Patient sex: F
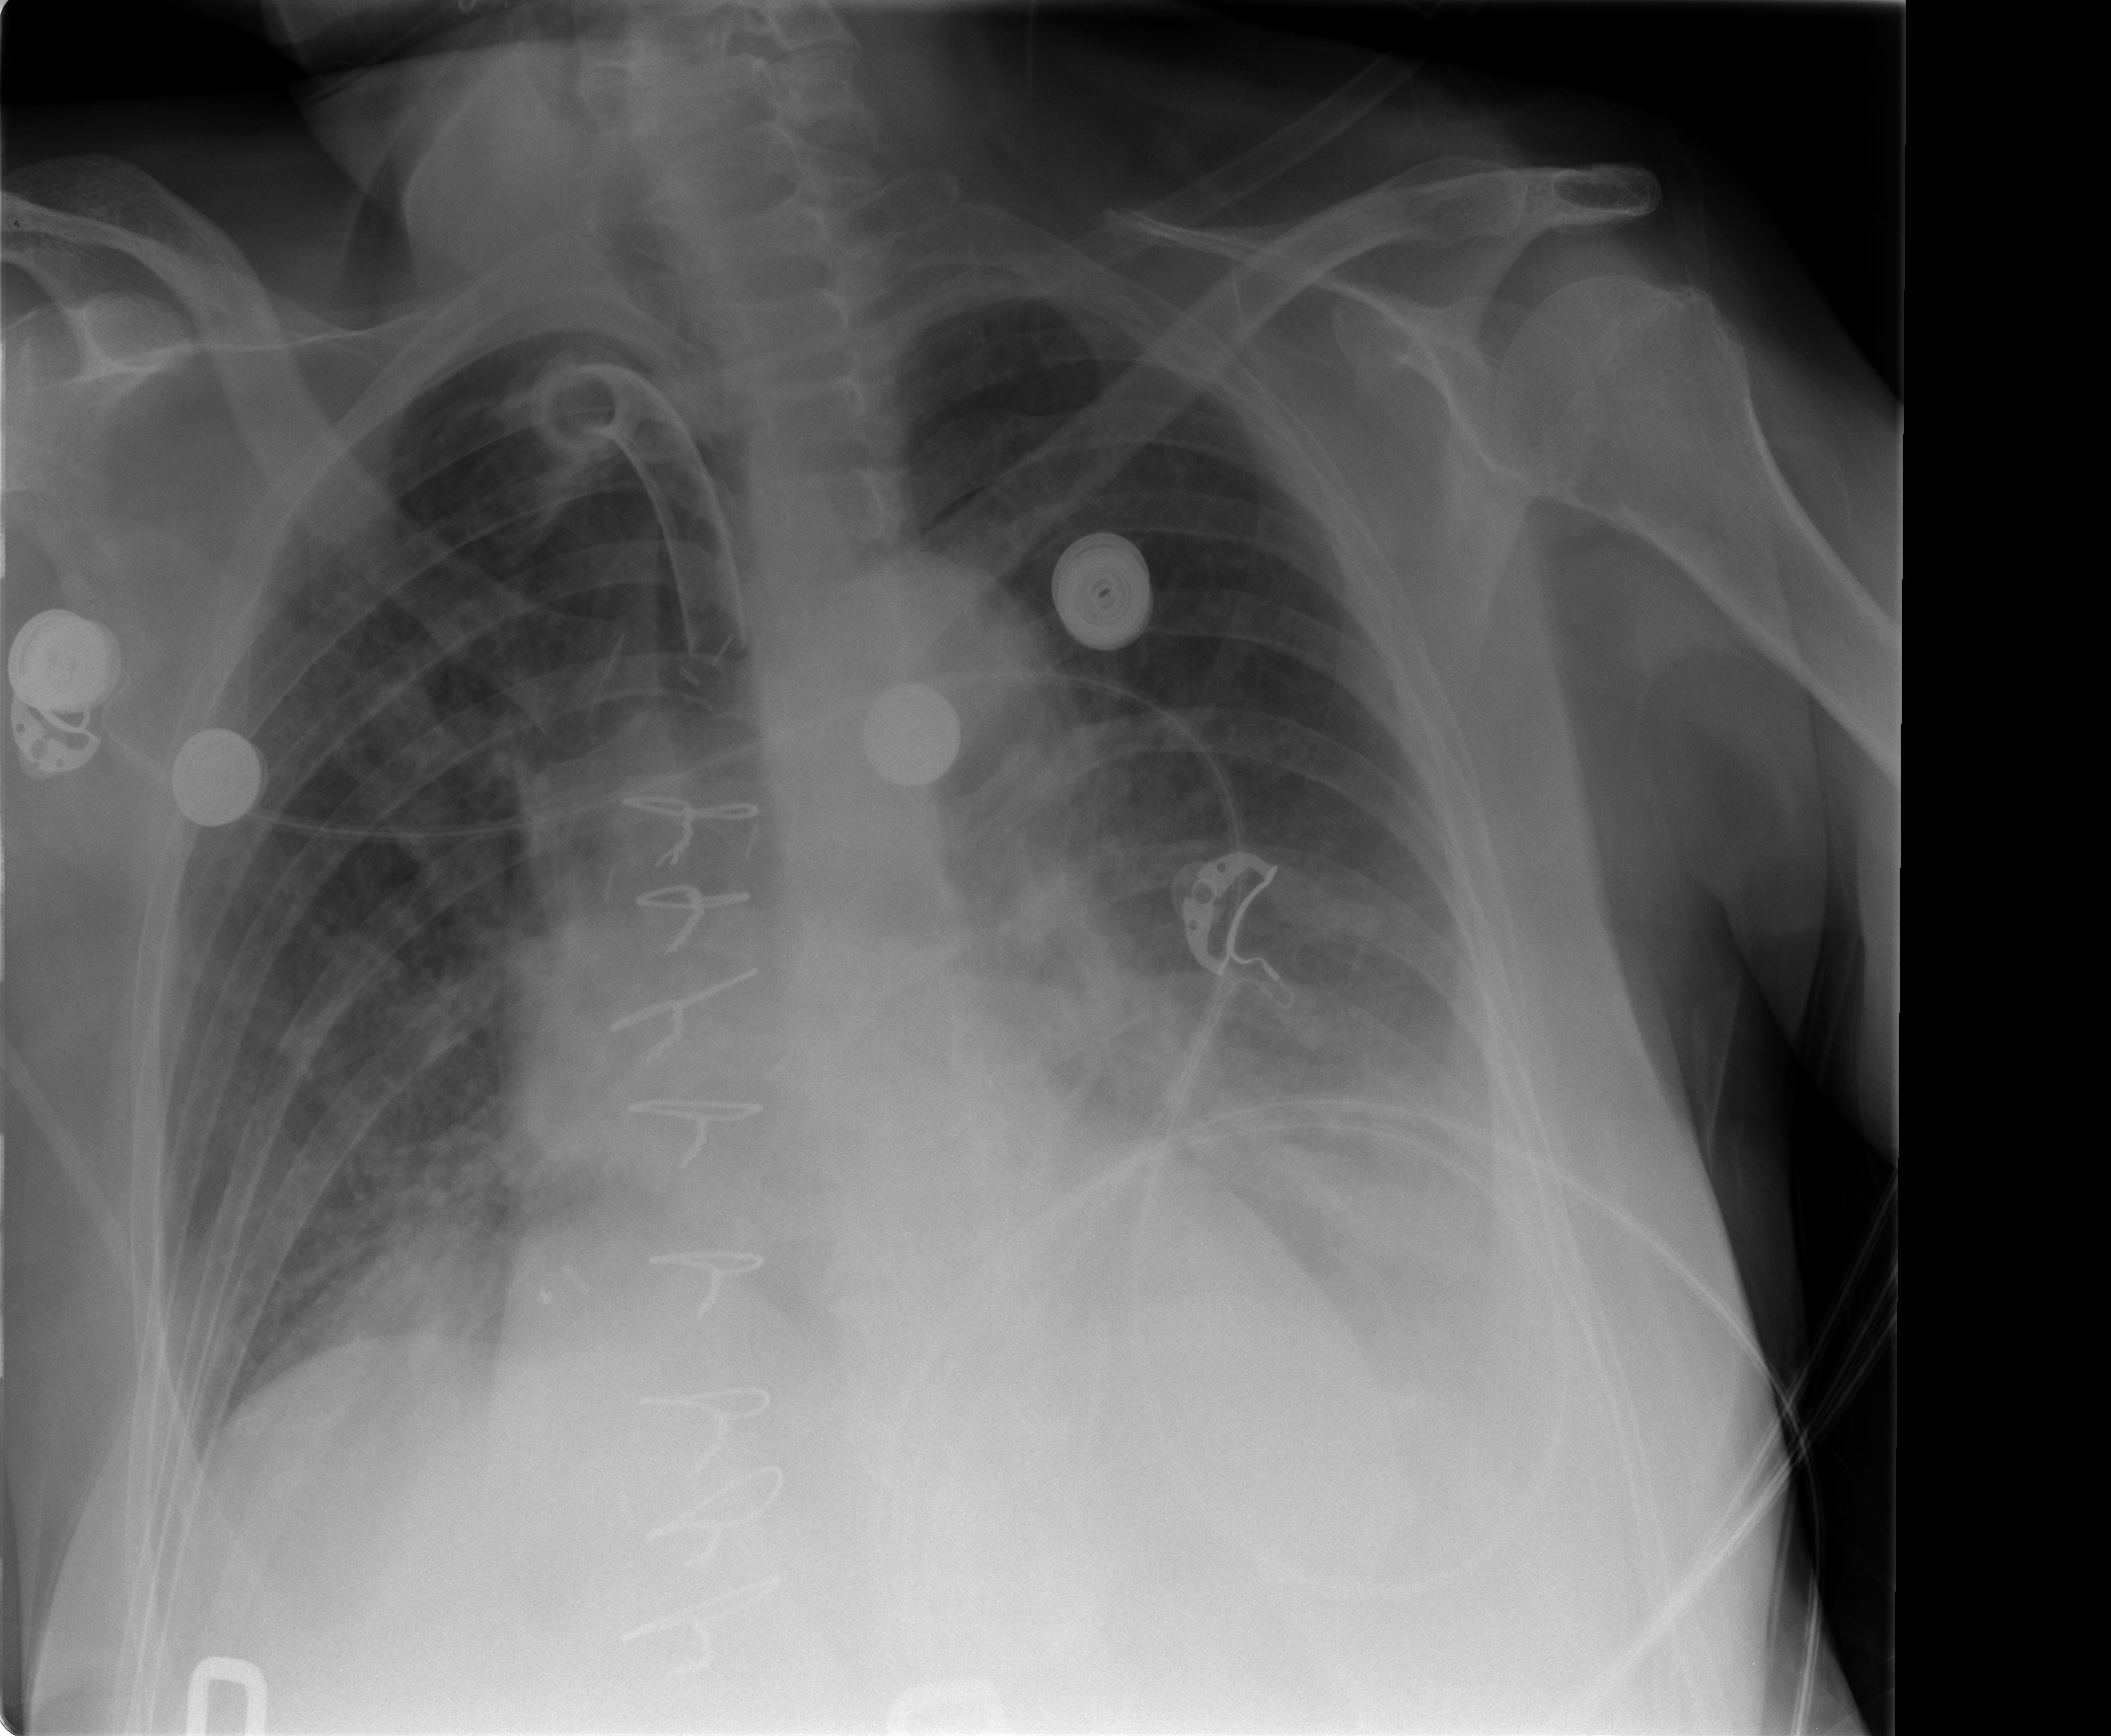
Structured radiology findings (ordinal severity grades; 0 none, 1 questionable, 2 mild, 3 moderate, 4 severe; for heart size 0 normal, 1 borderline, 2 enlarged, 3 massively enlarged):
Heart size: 0
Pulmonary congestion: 0
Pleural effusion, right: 0
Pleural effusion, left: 3
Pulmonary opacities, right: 0
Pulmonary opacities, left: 0
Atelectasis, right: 2
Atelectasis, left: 2